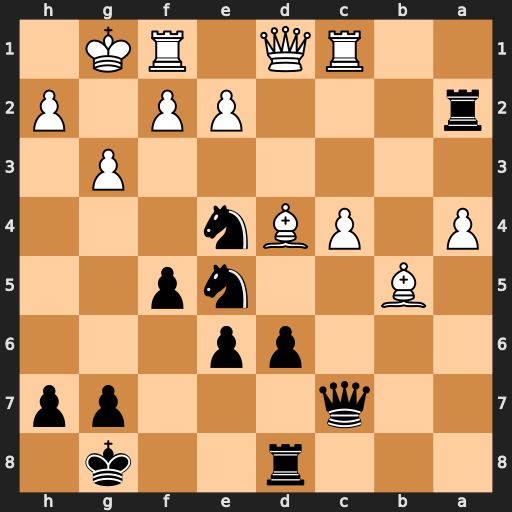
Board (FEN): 3r2k1/2q3pp/3pp3/1B2np2/P1PBn3/6P1/r3PP1P/2RQ1RK1
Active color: b
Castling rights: -
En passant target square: -
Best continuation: Rd2 Qe1 Rxd4